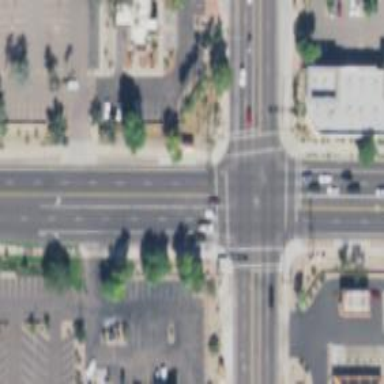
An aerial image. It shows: Solid stop line on the road.